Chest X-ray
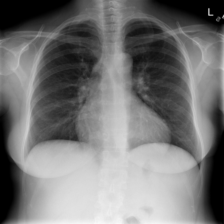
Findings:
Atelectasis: negative
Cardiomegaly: negative
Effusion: negative
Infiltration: negative
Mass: negative
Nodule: negative
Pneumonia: negative
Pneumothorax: negative
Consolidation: negative
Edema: negative
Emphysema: negative
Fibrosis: negative
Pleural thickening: negative
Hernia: negative